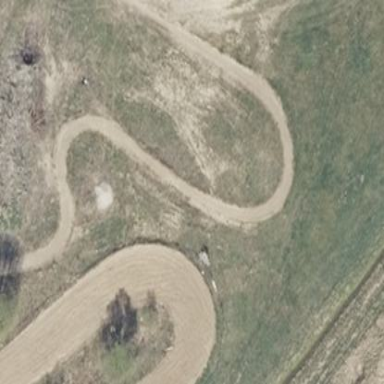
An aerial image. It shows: Motocross raceway for thrilling motocross sports.